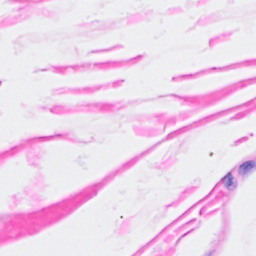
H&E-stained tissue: Breast